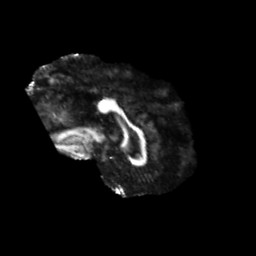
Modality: FA
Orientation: sagittal
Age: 78
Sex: female
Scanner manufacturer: siemens
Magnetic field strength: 3 T
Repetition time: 5.25 s
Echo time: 0.08 s